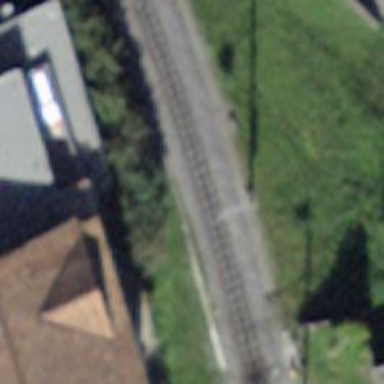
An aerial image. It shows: Narrow-gauge railway track electrified by contact line.